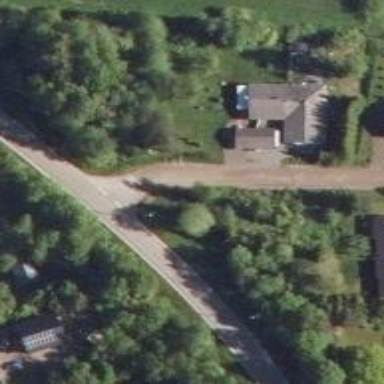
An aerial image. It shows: Road with "give way" sign.